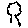
Label: tree